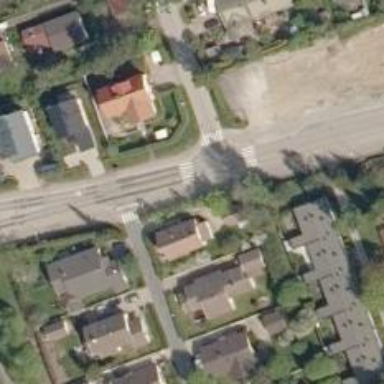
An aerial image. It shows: Asphalt cycleway.